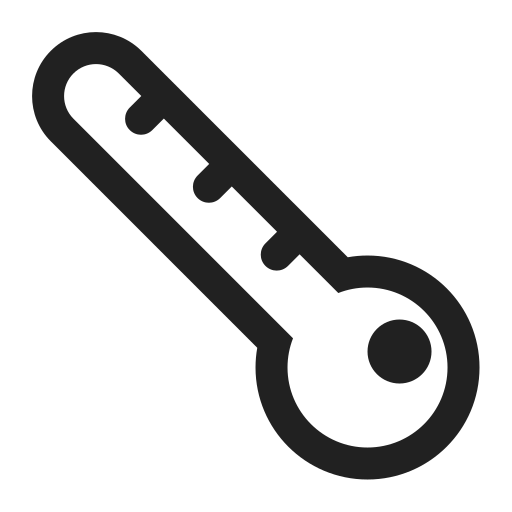
thermometer high contrast